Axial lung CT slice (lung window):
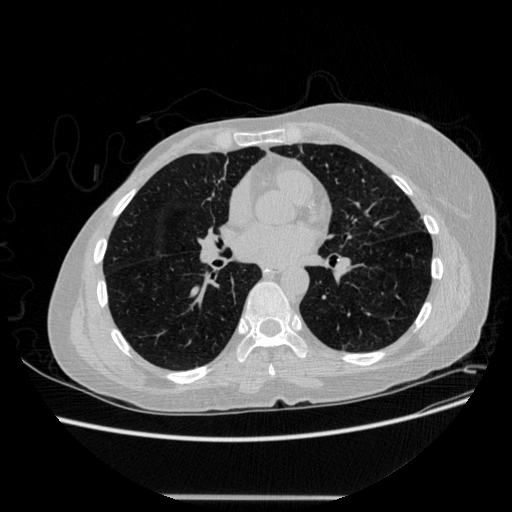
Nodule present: no